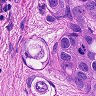
Metastatic tissue present: yes